Question: I'd like to create an Activity smaller than full screen and having around it a transparent background.

Using re-size function I was able to create layer smaller than full screen, but I don't know how to create transparent background.
In my mind, if you tap on the background nothing should happen, but, in my case (simply re-sizing) activity, when you tap somewhere outside of activity, it loses the focus and disappears.
Any ideas?
Many thanks!
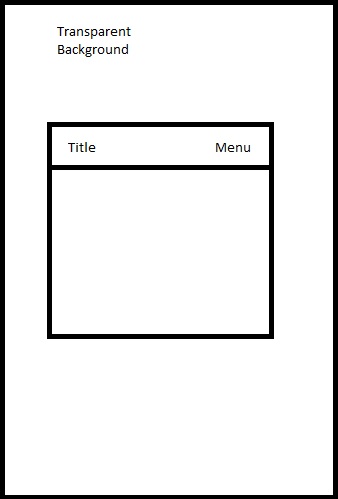
Answer: What about making your own style and putting:
'''
<item name="android:windowCloseOnTouchOutside">false</item>
'''